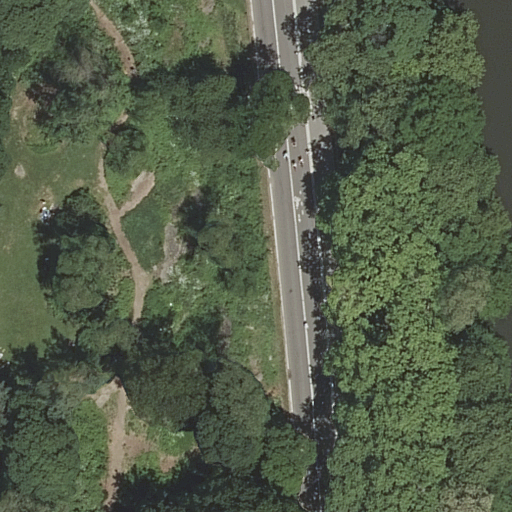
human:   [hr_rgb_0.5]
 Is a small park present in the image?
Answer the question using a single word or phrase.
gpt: no

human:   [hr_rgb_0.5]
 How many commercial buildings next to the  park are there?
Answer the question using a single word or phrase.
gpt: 0

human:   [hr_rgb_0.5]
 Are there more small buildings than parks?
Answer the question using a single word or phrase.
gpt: no

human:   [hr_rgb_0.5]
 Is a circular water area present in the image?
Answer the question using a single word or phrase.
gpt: no

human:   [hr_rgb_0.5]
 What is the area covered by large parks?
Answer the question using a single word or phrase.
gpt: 10627m2

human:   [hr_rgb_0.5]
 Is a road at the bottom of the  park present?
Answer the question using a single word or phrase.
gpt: no

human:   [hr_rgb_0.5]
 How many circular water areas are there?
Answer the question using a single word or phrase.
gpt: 0

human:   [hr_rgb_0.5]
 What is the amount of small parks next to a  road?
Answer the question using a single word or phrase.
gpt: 0

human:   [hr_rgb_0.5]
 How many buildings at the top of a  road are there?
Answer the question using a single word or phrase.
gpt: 0

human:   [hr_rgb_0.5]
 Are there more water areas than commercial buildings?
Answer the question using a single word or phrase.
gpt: yes

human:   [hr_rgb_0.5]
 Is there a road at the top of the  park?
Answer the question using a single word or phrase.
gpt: no

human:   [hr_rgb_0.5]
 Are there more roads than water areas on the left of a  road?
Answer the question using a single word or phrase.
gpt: yes

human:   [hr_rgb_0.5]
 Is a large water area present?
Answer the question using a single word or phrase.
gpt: yes

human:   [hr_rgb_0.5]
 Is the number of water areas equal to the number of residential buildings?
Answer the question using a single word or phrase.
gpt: no

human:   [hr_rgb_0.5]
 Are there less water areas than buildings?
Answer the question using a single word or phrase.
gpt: no

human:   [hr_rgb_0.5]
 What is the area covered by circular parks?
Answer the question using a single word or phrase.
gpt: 0m2

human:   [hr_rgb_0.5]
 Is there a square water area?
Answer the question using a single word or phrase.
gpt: no

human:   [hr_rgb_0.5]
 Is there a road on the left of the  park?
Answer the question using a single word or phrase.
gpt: yes

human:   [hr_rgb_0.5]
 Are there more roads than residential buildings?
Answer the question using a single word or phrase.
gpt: yes

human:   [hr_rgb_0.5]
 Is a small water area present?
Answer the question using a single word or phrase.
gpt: no

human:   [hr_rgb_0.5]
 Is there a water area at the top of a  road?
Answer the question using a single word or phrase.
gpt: no

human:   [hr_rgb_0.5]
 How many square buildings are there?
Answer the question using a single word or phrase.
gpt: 0

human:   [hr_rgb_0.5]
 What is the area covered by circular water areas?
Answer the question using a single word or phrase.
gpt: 0m2

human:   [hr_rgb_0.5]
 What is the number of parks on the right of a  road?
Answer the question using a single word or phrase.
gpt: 1

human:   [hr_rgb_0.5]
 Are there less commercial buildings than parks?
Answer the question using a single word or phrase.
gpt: yes

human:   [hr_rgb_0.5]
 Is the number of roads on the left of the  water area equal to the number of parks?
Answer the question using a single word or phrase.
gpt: no

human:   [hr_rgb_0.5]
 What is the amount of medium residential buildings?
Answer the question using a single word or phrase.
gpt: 0

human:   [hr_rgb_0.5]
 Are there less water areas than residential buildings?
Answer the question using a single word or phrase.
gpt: no

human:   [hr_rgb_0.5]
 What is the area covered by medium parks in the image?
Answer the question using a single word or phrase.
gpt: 0m2

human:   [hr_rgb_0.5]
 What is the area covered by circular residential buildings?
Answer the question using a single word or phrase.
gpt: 0m2

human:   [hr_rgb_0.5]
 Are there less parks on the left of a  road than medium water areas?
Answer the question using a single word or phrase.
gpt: no

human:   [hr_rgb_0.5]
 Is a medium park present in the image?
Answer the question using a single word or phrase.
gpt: no

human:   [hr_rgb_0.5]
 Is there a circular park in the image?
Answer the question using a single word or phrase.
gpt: no

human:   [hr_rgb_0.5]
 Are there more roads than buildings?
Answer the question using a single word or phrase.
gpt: yes

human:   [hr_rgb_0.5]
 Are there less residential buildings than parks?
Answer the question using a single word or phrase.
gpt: yes

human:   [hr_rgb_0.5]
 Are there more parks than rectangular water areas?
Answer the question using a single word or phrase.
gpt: yes